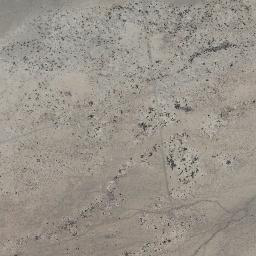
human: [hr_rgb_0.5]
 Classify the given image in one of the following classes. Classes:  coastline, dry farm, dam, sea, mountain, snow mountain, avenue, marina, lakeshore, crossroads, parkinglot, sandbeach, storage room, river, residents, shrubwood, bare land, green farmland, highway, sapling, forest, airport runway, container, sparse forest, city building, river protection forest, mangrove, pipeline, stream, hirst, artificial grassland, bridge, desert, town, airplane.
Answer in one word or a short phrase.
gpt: bare land